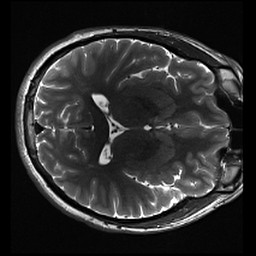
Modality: inplaneT2
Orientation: axial